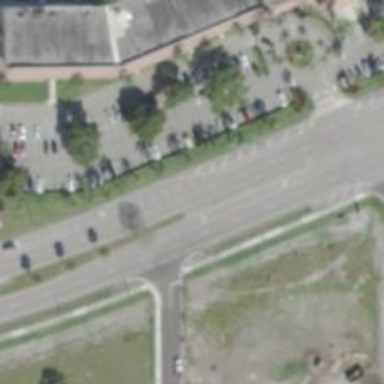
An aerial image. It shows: Secondary road with asphalt surface.